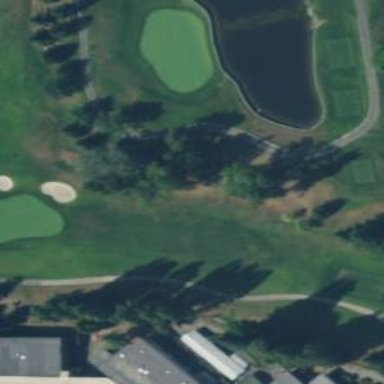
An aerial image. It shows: Golf hole.